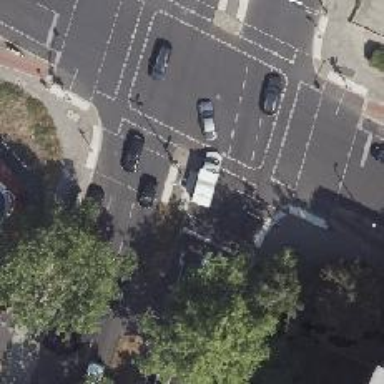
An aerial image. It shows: Footway located on traffic island.